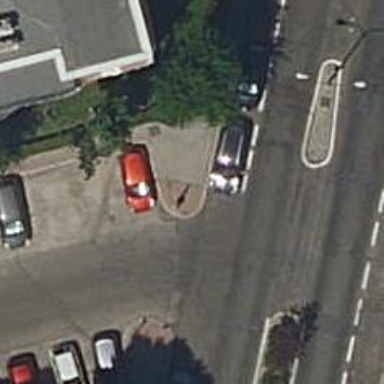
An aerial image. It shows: Marked road crossing.